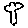
Label: tree